Question: I have a math problem.
I am dealing with a graphics function that defines a gradient size.
However this size is not in pixels but in a value ranging from 0 to 1.
I would like to find a formula to automatically determine the desired value for any size.
But just using my eyes I have discovered that
- - - - - -
Does anybody know a formula to calculate the size of a the value for a given pixel size?
Or does anybody with a good mathematical understanding see the underlying formula right away?
The values are not perfectly right, I think. I had to use my eyes to determine which value is required to produce the gradient I need:

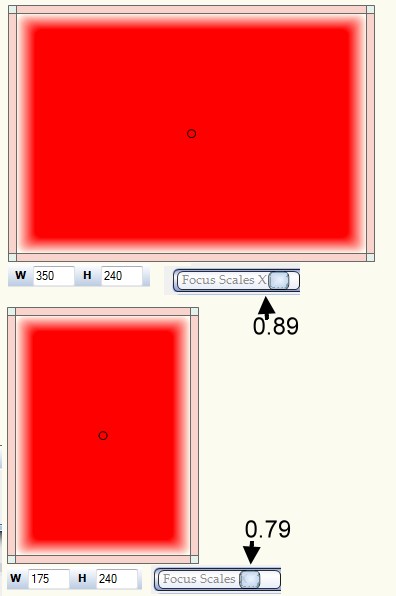
Answer: Try this formula. It's not completely accurate, but I hope it's accurate enough:
'''
FocusScale = 1 - 37.251 / uSize
'''